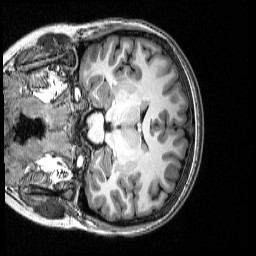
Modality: T1w
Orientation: coronal
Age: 20
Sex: female
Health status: healthy
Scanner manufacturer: siemens
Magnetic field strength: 3 T
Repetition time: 2.53 s
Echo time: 0.00339 s